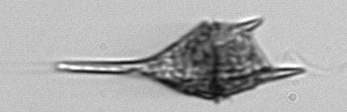
Label: Tripos_lineatus